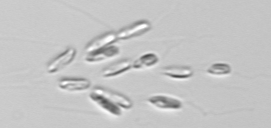
Label: Dinobryon